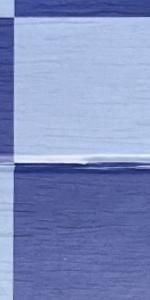
Label: Empty